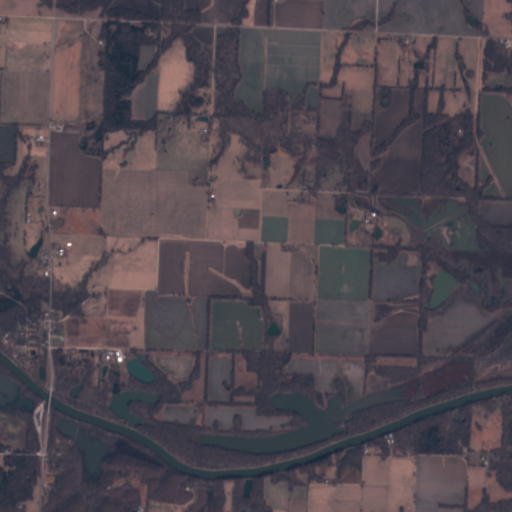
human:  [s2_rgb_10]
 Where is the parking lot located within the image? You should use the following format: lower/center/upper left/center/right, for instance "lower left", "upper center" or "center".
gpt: The parking lot is located in the lower left of the image.
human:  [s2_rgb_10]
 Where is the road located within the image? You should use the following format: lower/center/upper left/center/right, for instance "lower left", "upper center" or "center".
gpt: There is no road in the image.